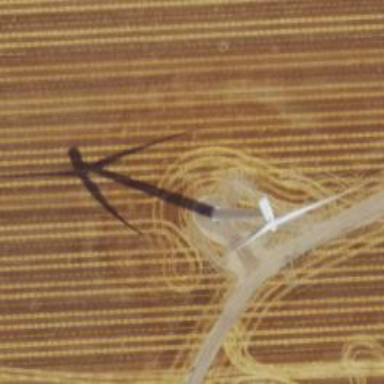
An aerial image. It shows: Wind generator powered by horizontal-axis wind turbine.